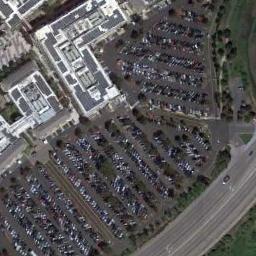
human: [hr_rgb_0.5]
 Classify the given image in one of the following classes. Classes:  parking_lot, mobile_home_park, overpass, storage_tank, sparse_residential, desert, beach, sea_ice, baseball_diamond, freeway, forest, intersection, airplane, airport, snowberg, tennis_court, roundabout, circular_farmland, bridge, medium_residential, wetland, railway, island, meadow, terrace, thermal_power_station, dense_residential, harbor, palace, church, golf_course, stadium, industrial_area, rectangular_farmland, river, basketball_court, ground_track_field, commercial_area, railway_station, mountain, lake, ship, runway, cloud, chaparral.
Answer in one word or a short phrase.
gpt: parking_lot